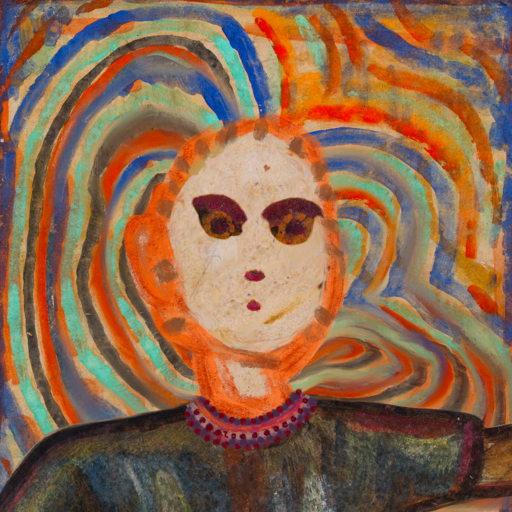
Background: Sisters, Head And Neck Front: Rupkatha, Face Front: Doll, Bust: Mosgoul, Hair Front: Blank, Head Accessory: Blank, Second Necklace: Blank, Necklace: Roy_Bahadur, Baby: Blank